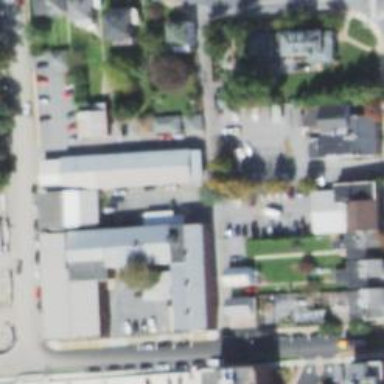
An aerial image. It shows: Alley classified as service road.